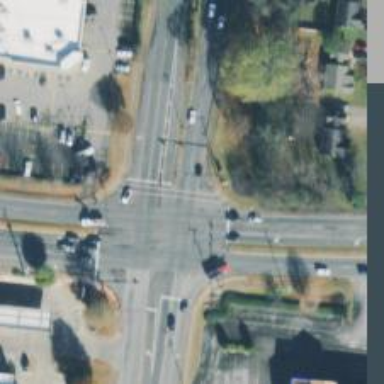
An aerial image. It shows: Marked crossing on footway.